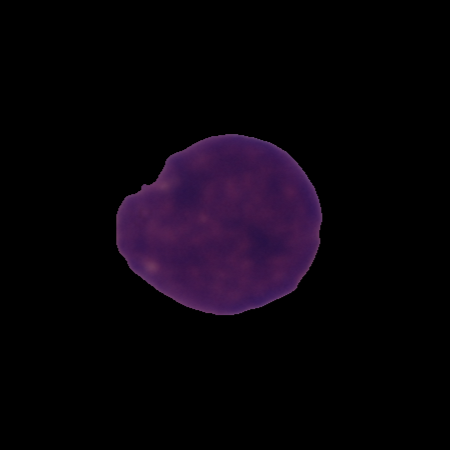
Label: cancer